Field crop: tomato
Growth stage: 2
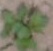
Species: solanum